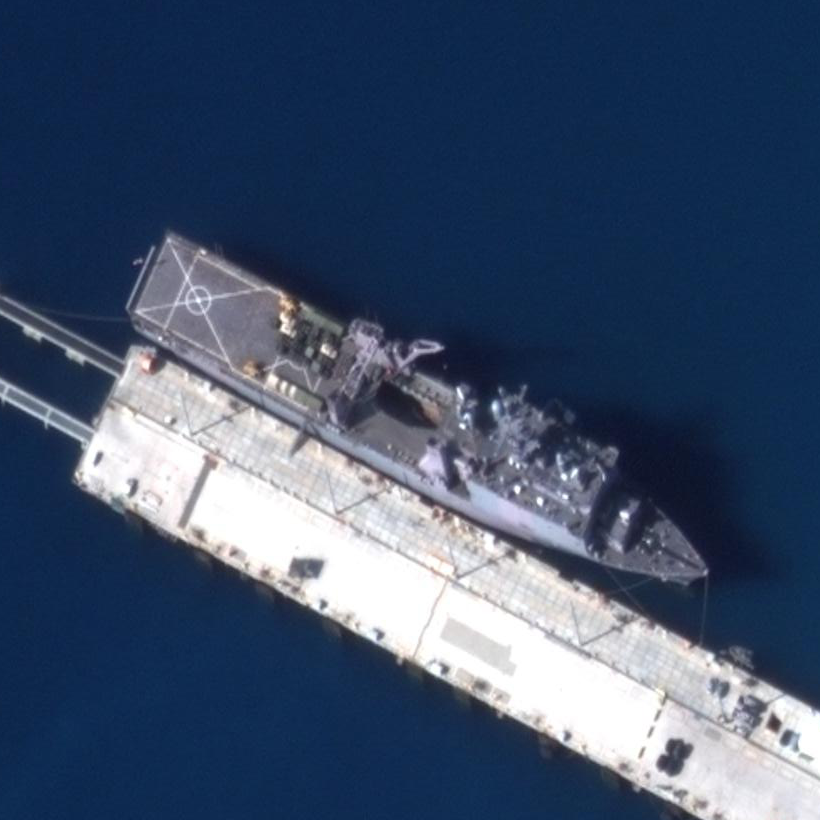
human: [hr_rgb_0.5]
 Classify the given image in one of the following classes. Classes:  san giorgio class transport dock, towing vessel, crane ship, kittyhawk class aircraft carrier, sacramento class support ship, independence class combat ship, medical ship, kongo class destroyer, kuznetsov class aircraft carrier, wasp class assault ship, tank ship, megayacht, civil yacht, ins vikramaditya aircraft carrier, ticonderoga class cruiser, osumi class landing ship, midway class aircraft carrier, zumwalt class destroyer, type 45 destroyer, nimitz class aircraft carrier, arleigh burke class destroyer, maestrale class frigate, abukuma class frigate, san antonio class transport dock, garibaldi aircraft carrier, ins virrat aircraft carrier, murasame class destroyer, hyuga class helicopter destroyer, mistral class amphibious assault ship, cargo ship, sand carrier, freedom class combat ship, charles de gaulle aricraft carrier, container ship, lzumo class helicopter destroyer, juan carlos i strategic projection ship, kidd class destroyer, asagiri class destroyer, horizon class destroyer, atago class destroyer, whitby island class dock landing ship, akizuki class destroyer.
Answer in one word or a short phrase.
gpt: Whitby Island class dock landing ship